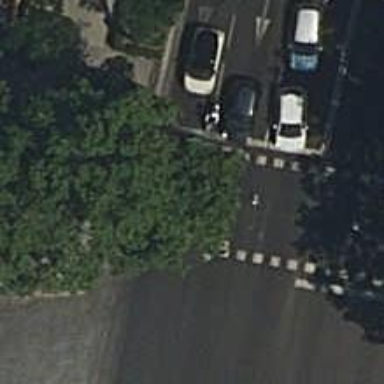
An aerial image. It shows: Kerb barrier.